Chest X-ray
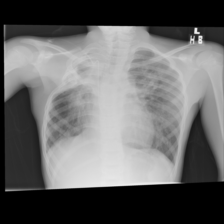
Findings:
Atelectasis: negative
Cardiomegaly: negative
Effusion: negative
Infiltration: negative
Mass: negative
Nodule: negative
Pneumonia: negative
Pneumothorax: negative
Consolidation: negative
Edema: negative
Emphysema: negative
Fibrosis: negative
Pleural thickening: negative
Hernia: negative